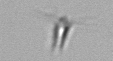
Label: Calciopappus